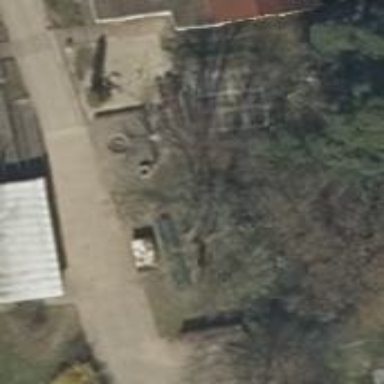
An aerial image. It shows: BBQ amenity.